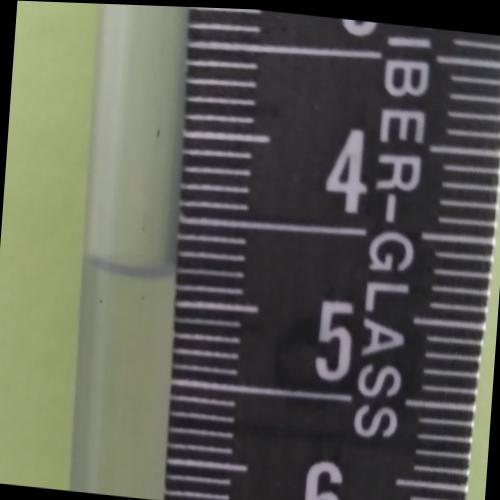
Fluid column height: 4.8 cm